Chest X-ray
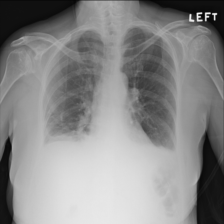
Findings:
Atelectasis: positive
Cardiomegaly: negative
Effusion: positive
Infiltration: negative
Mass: negative
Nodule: negative
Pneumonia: negative
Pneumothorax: negative
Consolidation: negative
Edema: negative
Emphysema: positive
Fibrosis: negative
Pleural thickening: negative
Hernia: negative